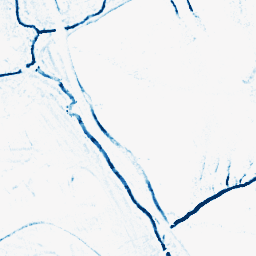
Category: morphological
Decomposition family: morphological_rect
Decomposition parameters: operation: closing
width: 5
height: 5
Upsampling method: cubic_mitchell
Upsampling parameters: scale: 4
Upsampling scale: 4